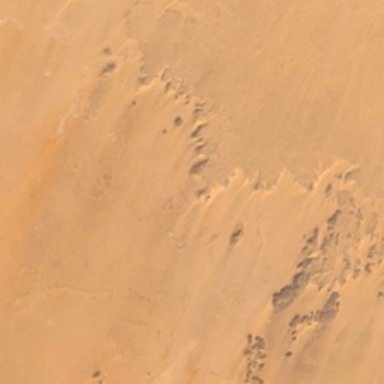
There are no plants in the desert .